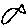
Label: fish